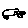
Label: car